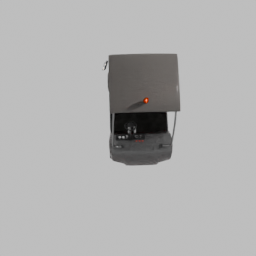
Label: mechanical